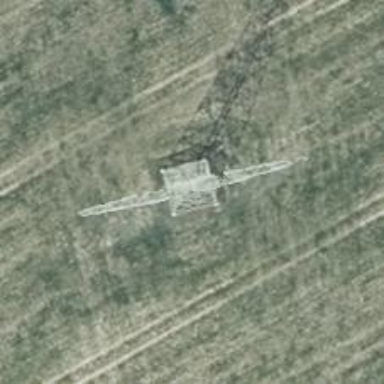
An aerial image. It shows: Power tower.